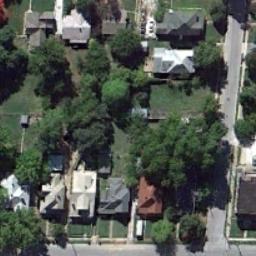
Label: medium_residential